Field crop: maize
Growth stage: 1
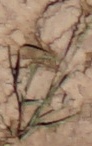
Species: lolium